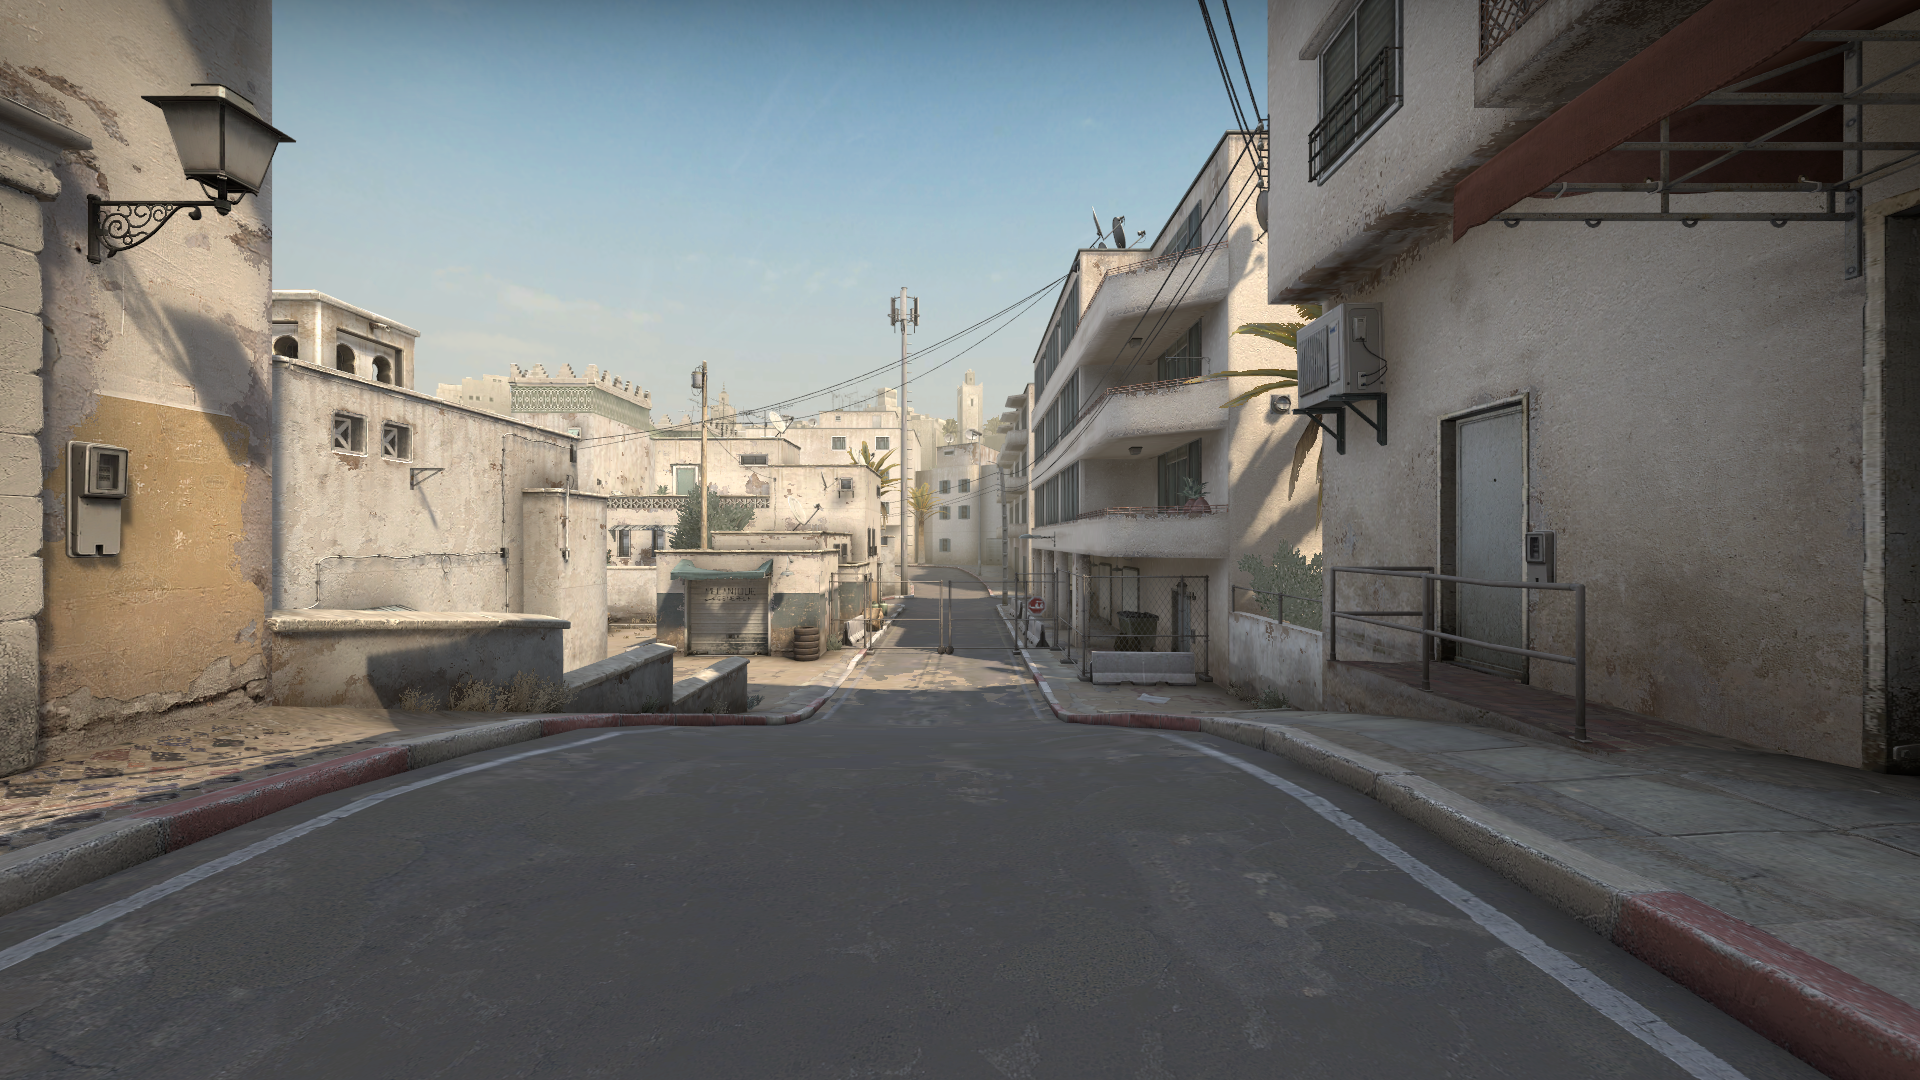
Map: de_dust2